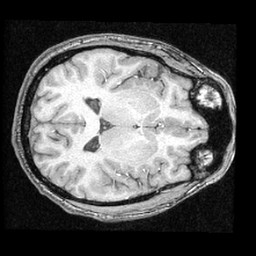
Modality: T1w
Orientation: axial
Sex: male
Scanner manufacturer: ge
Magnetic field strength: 1.5 T
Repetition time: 21 s
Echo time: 0.008 s